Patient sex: M
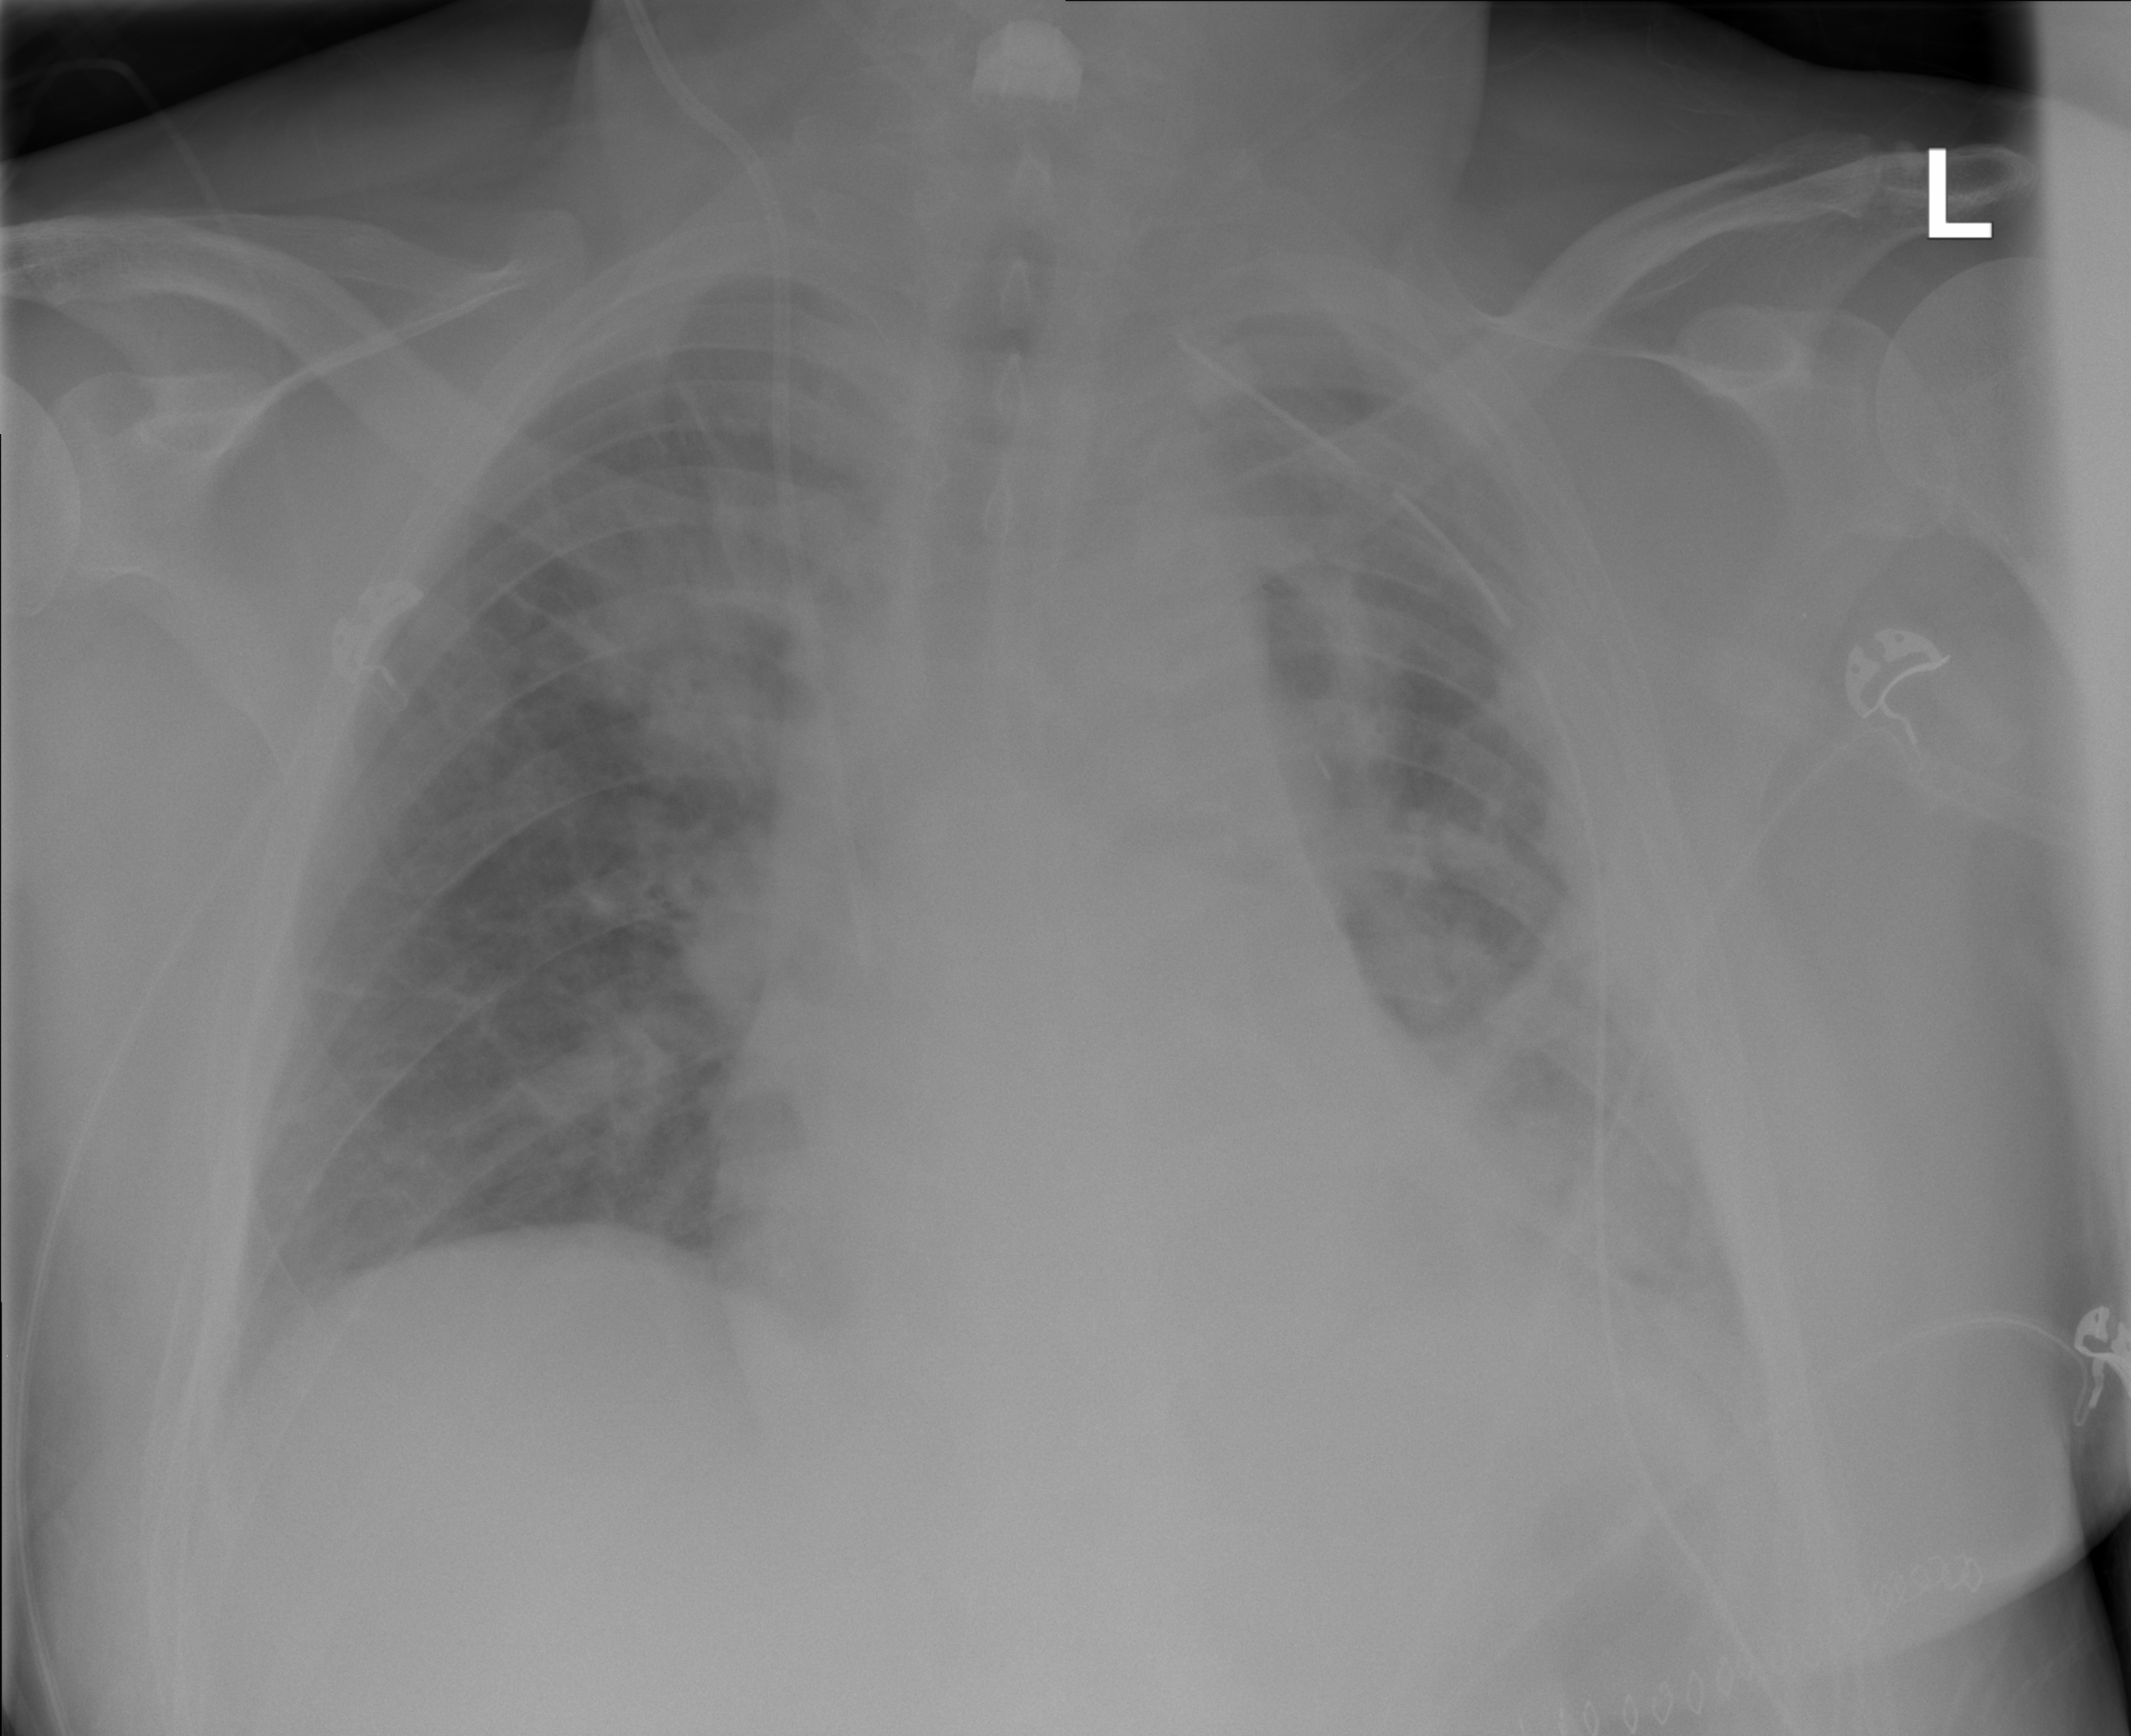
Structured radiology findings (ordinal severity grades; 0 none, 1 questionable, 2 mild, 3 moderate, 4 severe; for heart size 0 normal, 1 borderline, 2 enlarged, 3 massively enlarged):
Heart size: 0
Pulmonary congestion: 1
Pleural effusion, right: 0
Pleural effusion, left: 2
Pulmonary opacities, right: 2
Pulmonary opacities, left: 2
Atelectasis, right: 1
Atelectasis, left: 2